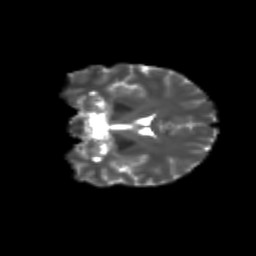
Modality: T2w
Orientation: coronal
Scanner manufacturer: siemens
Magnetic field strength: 3 T
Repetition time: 9.2 s
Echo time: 0.084 s